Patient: sex M, age 22
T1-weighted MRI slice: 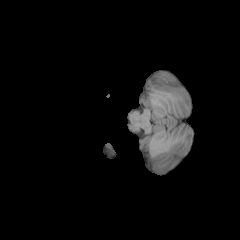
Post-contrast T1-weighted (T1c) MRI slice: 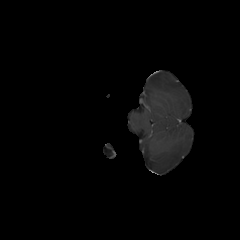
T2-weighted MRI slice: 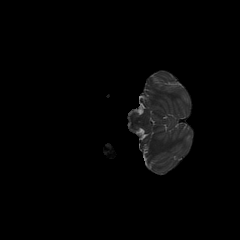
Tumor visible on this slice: no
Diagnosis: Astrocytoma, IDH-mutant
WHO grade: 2